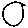
Label: circle